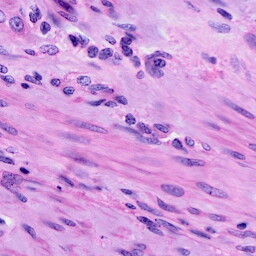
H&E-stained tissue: Cervix